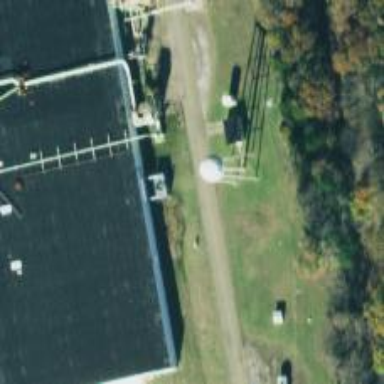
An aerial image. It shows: Water tower that is man-made.